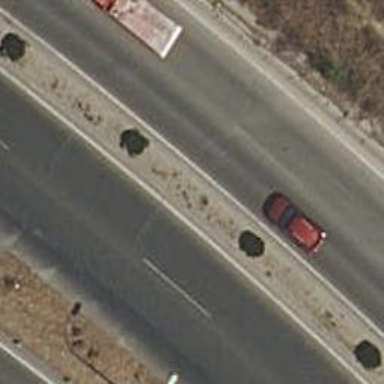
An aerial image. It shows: Road with traffic signals.